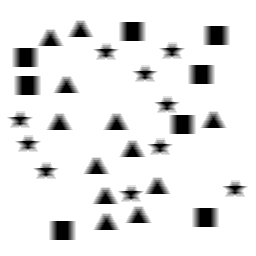
Squares: 8
Triangles: 12
Stars: 10
Total shapes: 30